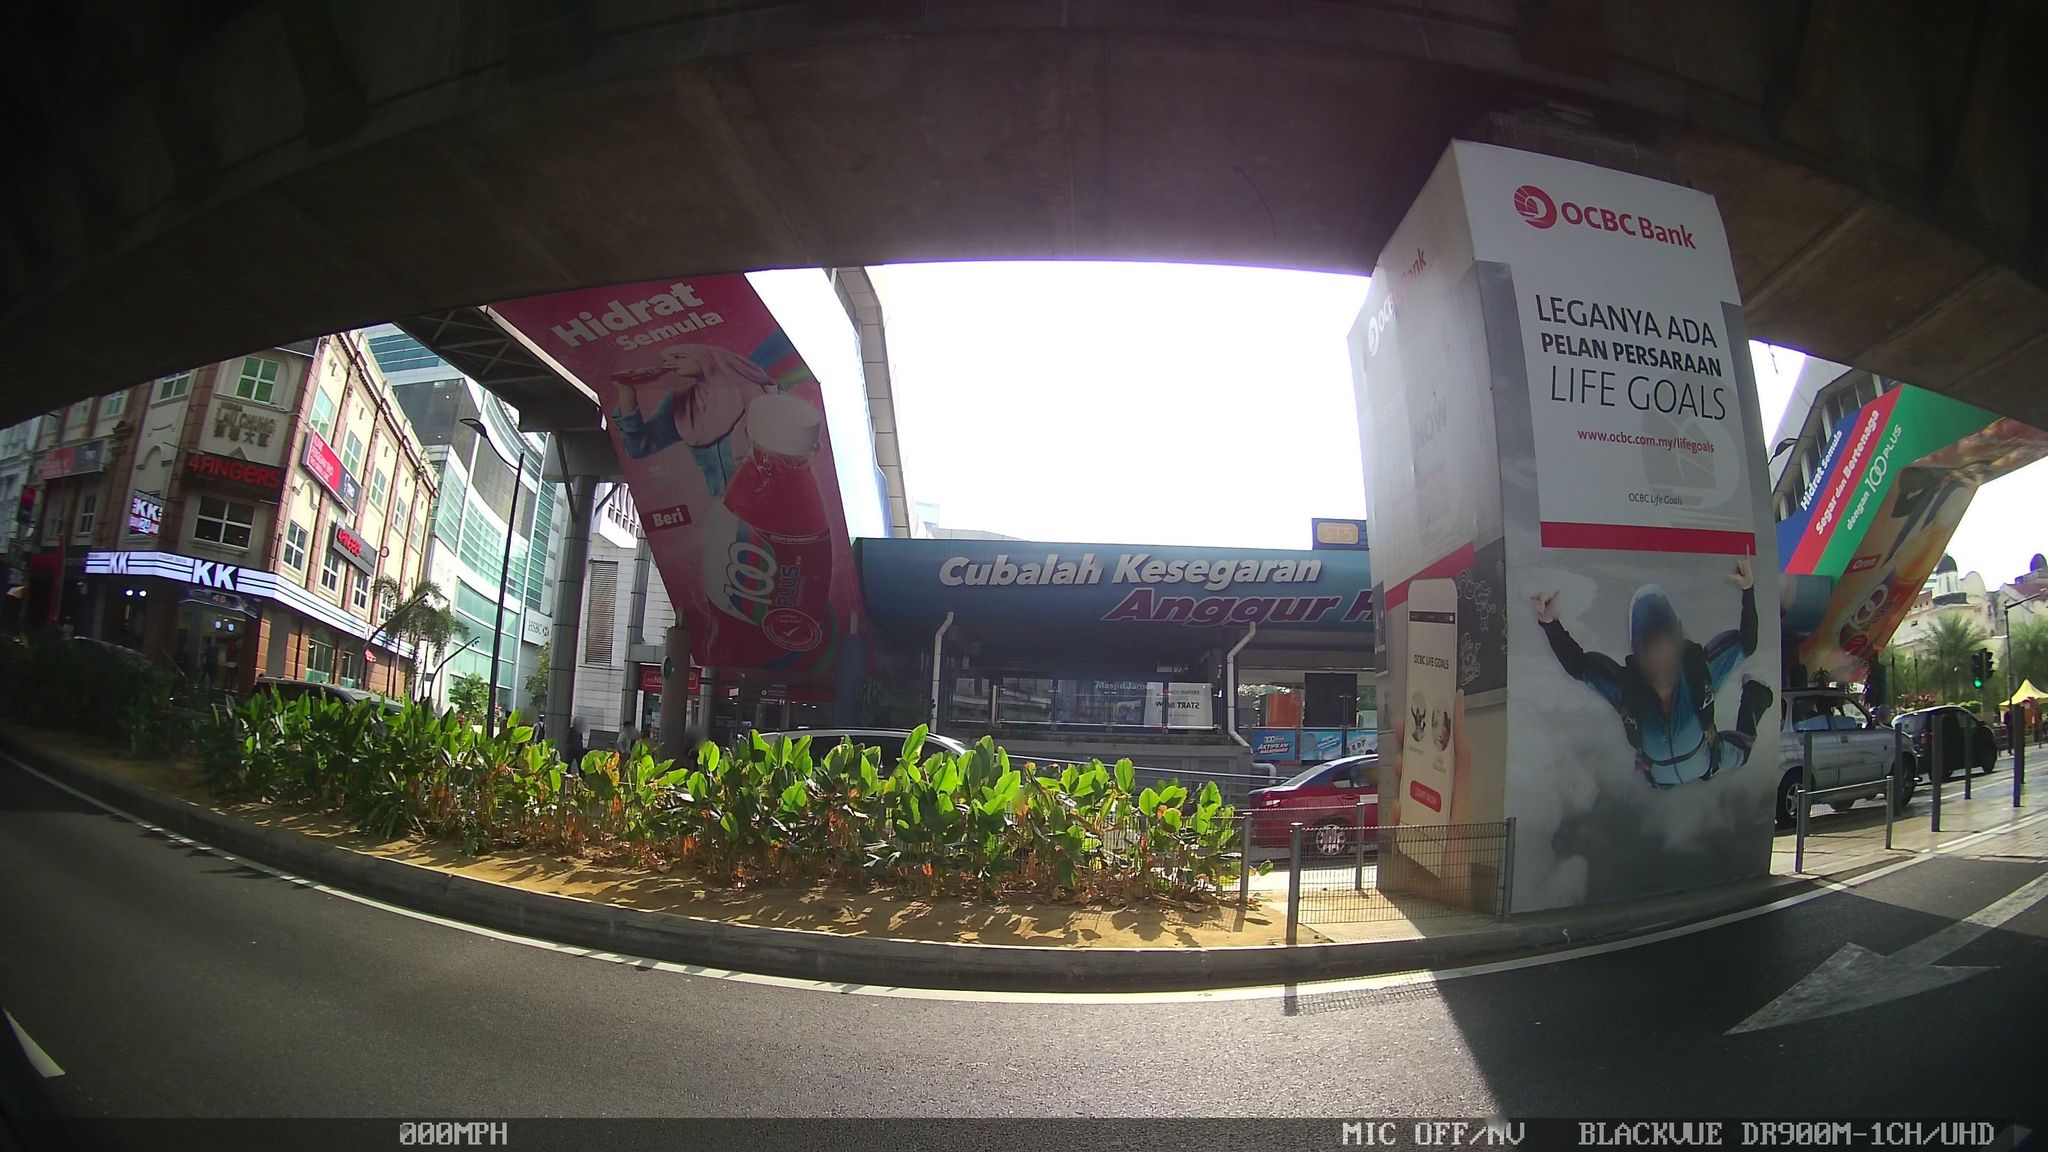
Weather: clear
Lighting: day
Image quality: good
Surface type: driving surface
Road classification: footway, steps, corridor
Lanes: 2
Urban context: urban centre
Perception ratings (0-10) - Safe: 3.4, Lively: 7.85, Beautiful: 5.83, Boring: 1.57, Depressing: 8.08, Wealthy: 6.95